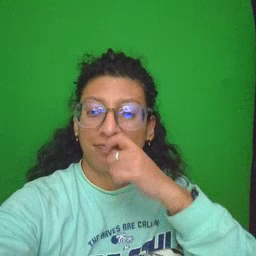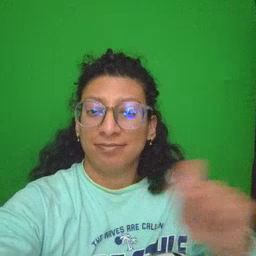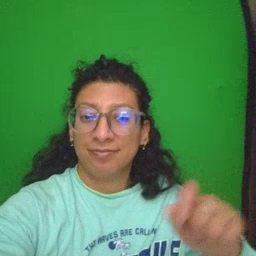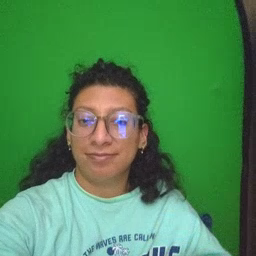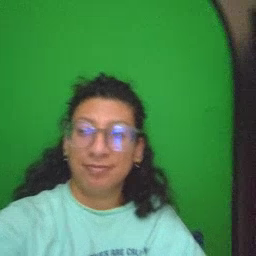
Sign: pencil